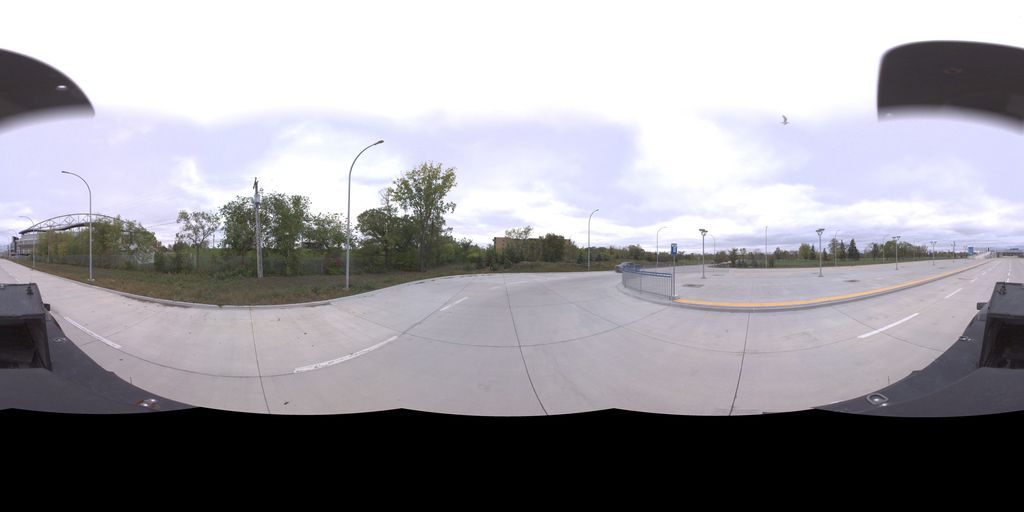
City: winnipeg